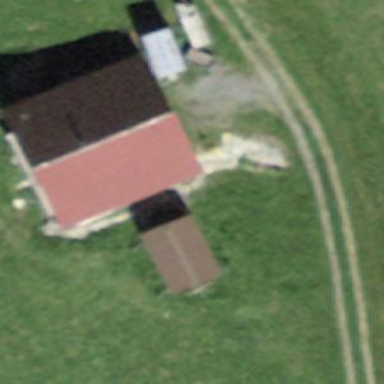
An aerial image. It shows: Cabin is depicted in the image.